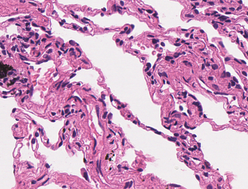
Tumor epithelial tissue: no
Tumor-associated stroma tissue: no
Normal tissue: yes